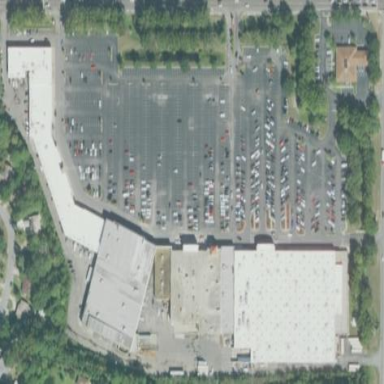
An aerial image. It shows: Retail area.